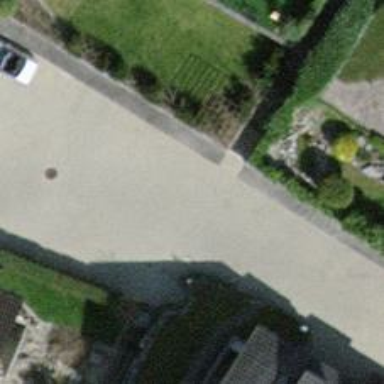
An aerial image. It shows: Alley classified as service road.